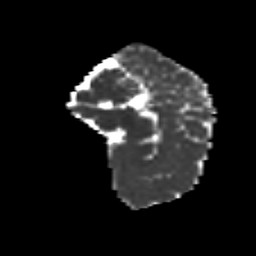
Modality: MD
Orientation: sagittal
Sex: female
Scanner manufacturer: siemens
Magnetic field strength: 3 T
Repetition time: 5 s
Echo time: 0.071 s